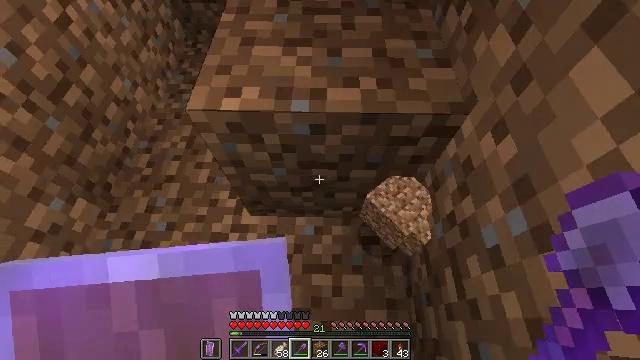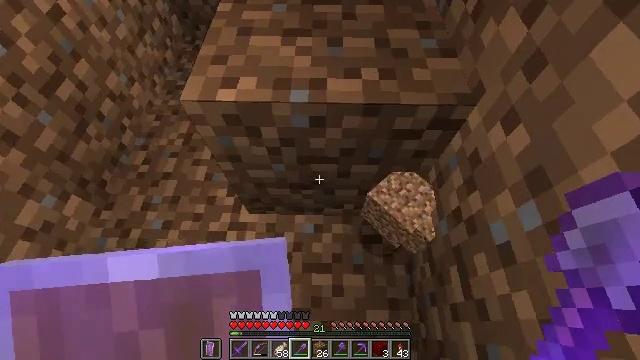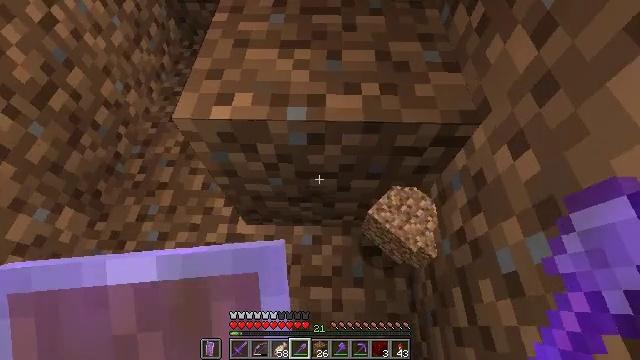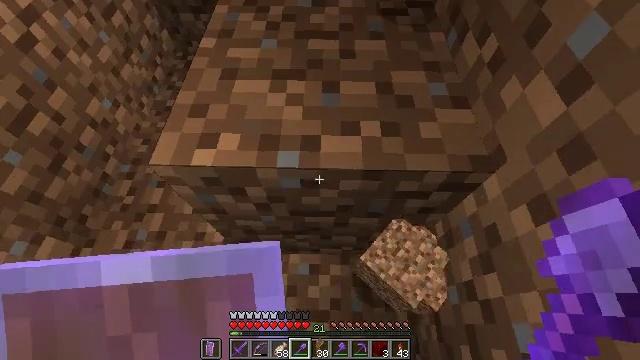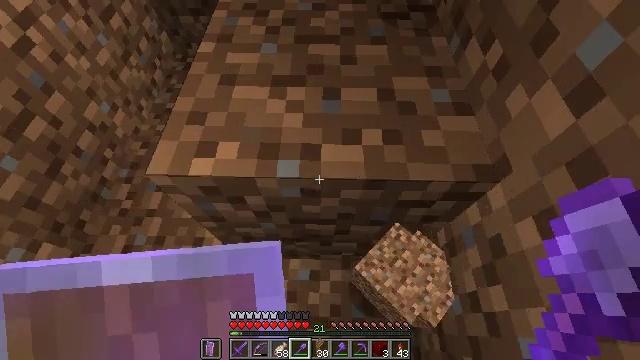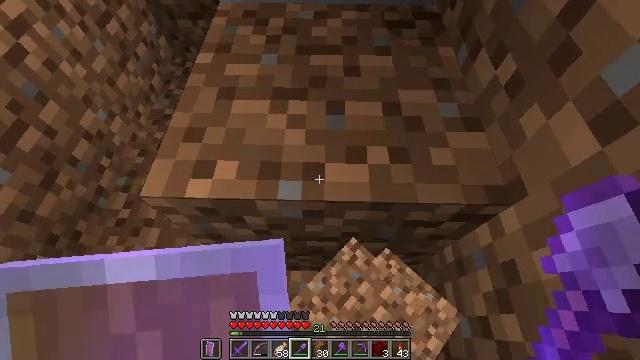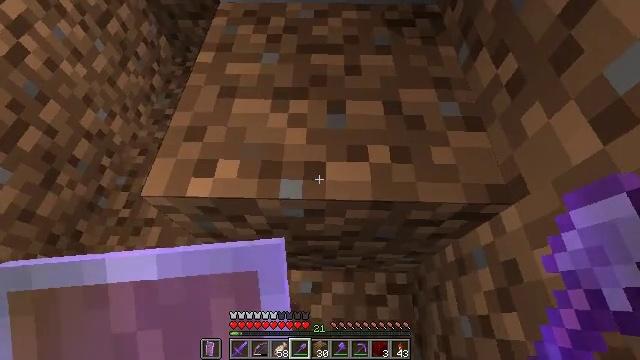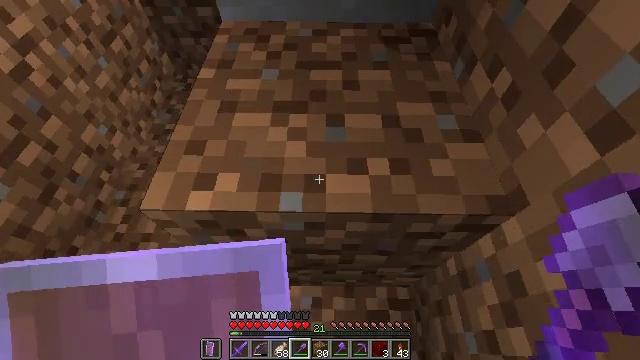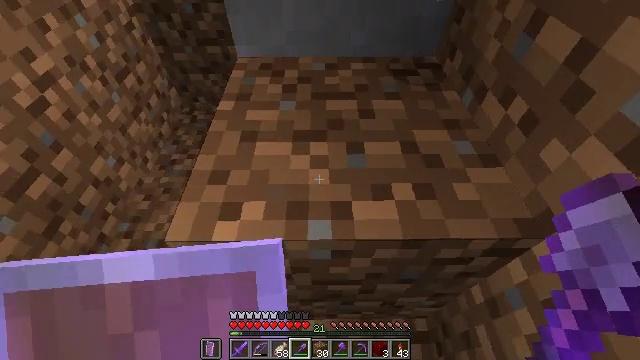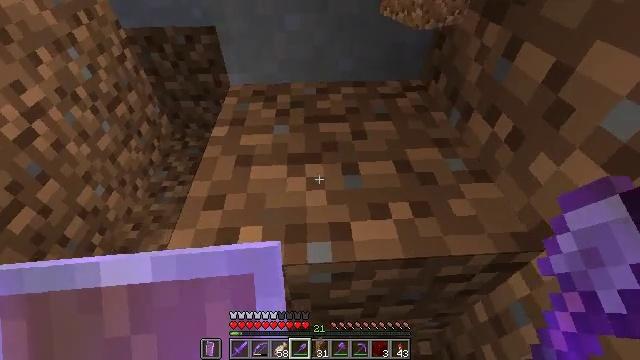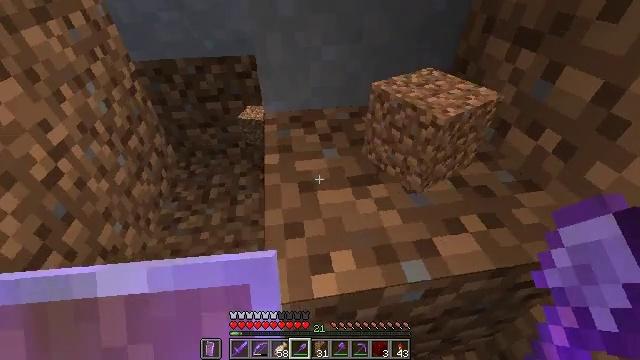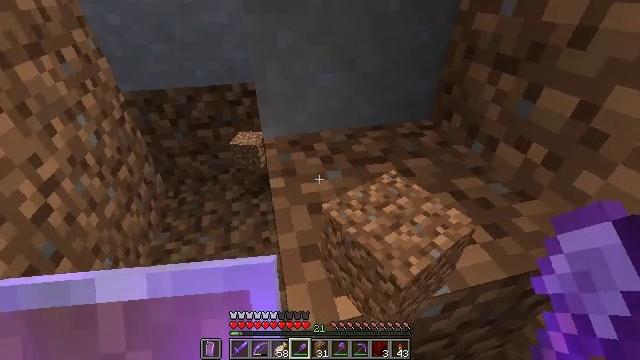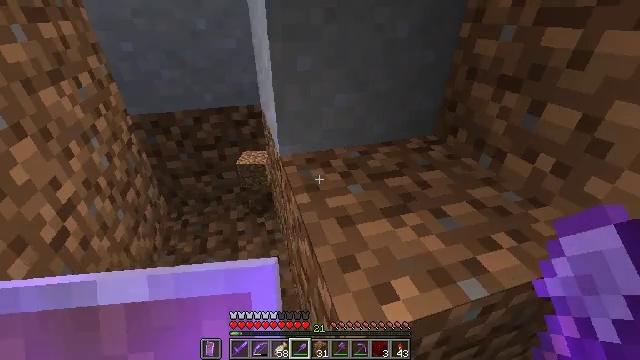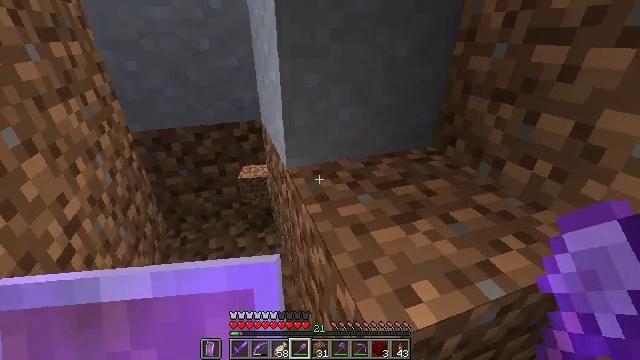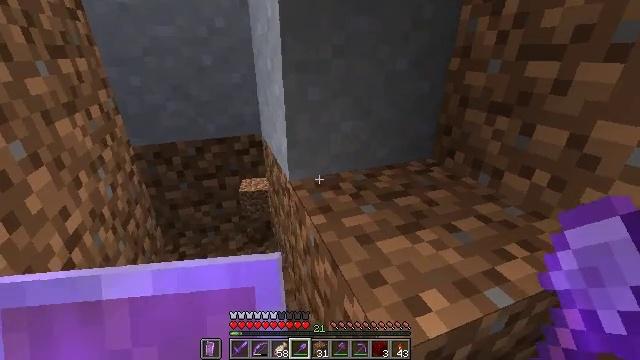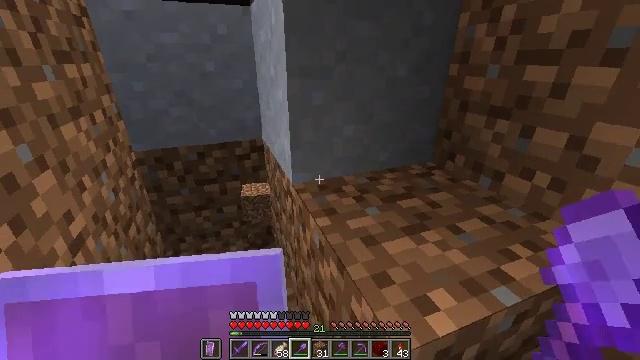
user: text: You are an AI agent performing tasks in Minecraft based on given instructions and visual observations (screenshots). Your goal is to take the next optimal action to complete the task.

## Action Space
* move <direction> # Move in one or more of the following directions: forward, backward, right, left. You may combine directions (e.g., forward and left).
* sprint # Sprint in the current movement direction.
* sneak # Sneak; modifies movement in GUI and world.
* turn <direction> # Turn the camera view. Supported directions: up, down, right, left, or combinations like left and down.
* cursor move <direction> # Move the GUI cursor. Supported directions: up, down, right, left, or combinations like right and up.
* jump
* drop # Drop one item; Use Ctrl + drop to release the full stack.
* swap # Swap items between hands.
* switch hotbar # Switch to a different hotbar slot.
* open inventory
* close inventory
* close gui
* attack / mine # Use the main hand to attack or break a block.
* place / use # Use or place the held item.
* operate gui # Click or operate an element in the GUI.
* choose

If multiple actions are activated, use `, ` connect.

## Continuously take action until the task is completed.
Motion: motion action
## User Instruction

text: Break the dirt block.
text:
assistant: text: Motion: no_op
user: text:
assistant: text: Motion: move forward
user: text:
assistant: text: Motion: move forward
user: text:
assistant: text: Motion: move forward
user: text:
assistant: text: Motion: no_op
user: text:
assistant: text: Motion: no_op
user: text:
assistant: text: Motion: turn up
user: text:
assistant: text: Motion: move left, turn right and up
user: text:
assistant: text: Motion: move left, turn right and up
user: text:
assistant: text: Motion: move left, turn right and up
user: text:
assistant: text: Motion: move left, turn right and up
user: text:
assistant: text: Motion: turn right and up
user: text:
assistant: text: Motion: turn right and up
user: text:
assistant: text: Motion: turn up
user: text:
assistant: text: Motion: turn up
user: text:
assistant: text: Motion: turn up
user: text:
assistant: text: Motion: turn up
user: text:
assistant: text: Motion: no_op
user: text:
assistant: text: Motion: no_op
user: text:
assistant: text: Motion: no_op
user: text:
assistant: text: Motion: no_op
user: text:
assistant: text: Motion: no_op
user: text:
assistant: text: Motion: turn left and up
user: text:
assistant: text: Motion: turn left and up
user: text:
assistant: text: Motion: no_op
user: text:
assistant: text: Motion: no_op
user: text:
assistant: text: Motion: no_op
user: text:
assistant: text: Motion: move forward, turn left
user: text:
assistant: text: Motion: move forward, turn left and up
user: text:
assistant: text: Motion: move forward, turn left